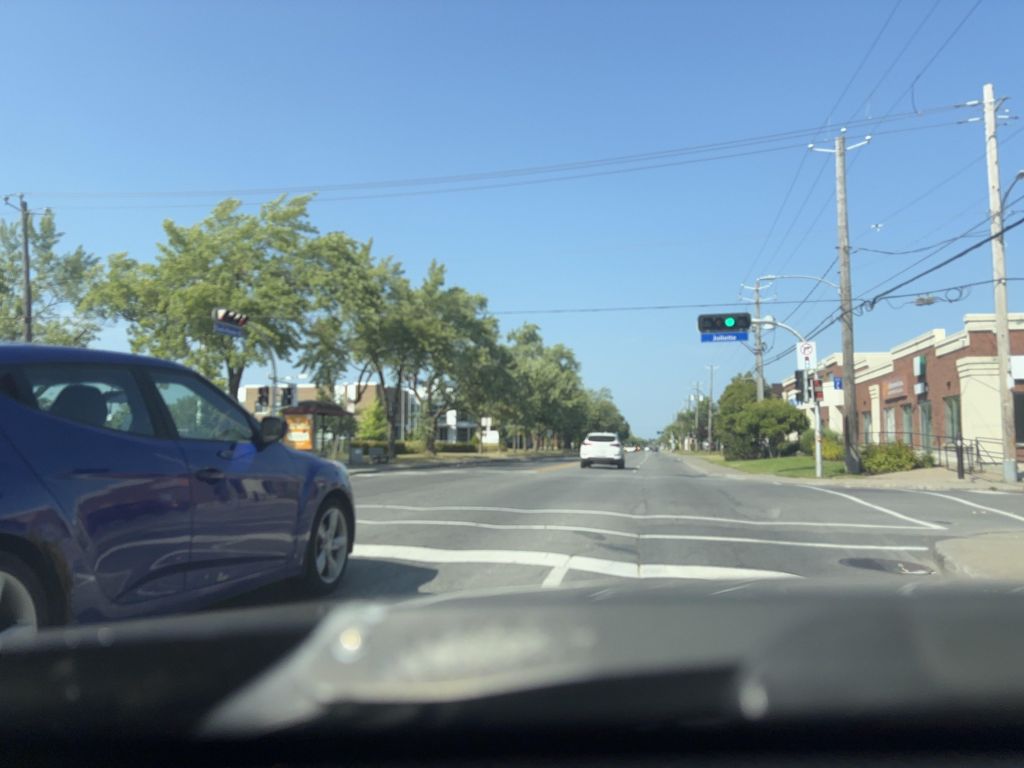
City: montreal